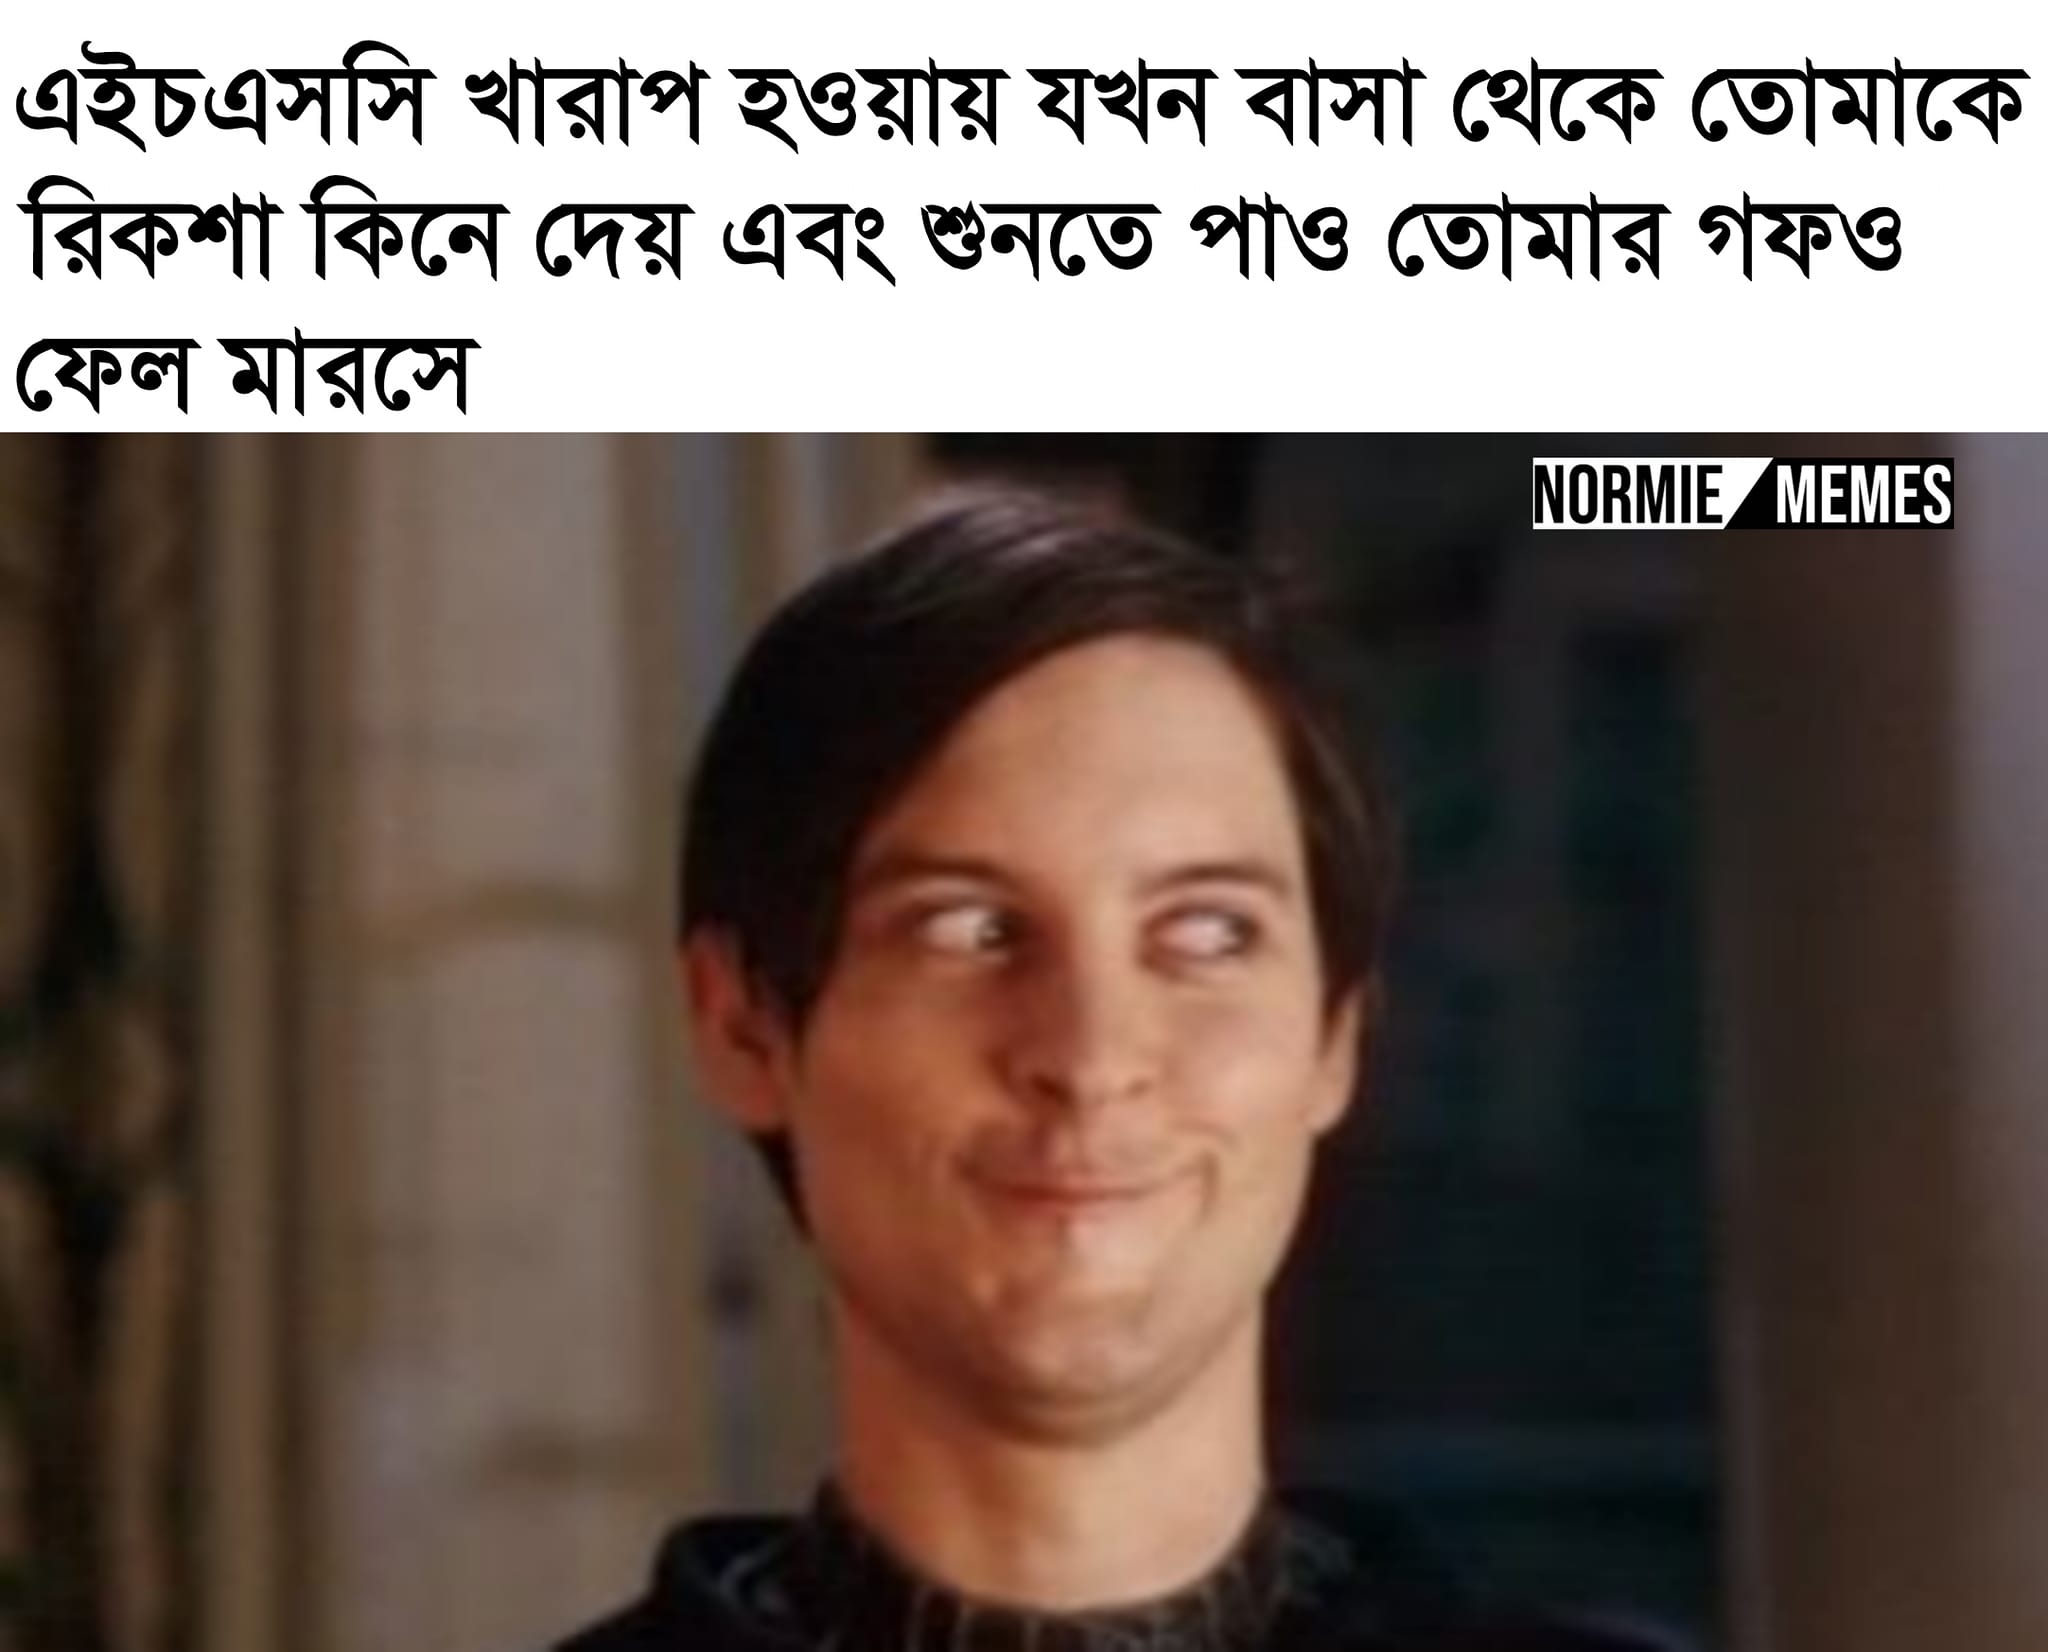
Text: এইচএসসি খারাপ হওয়ায় যখন বাসা থেকে তোমাকে রিকশা কিনে দেয় এবং শুনতে পাও তোমার গফও ফেল মারসে
Label: Non Hate